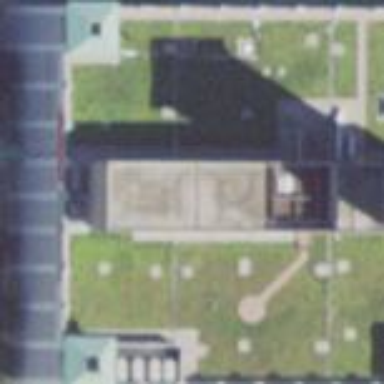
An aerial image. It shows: Building with green roof.